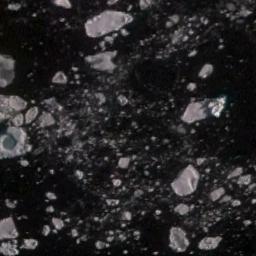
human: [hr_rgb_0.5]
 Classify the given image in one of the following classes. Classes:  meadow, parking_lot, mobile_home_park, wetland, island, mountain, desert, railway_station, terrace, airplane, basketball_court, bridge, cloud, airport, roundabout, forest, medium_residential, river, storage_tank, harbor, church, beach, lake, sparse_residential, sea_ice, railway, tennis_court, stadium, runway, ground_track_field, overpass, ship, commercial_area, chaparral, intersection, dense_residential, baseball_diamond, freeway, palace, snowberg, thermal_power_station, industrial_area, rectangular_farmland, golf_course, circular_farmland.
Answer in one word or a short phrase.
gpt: sea_ice